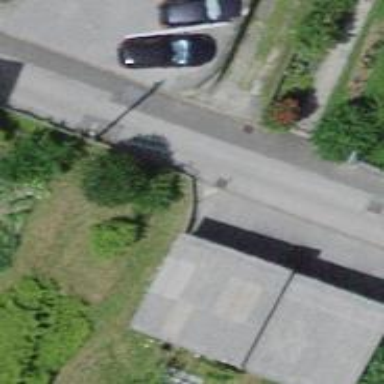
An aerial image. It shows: Smooth asphalt road in residential area.